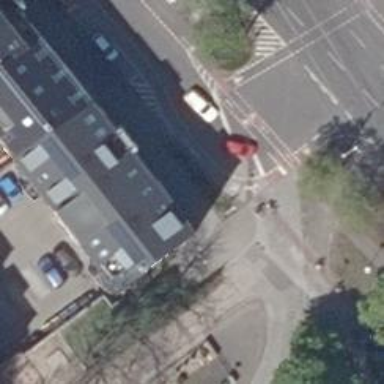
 there is perpendicular parking. The left side of the cycle lane is marked by dashed line for protection."